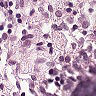
Metastatic tissue present: no